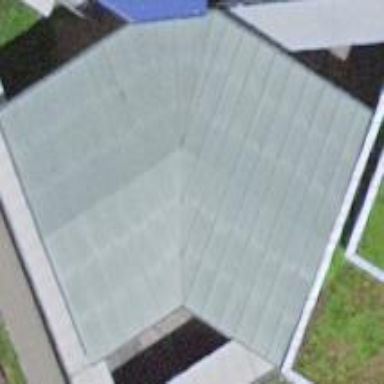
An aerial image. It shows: View of roof of building.